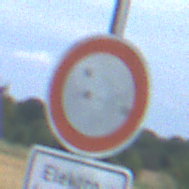
Verkehrszeichen: VerbotFahrzeugeAllerArt
Zusatzzeichen unten: BesondereFahrzeugeUndTransportgueter11
Umgebung: Outdoor, Nature
Tageszeit: MorningAfternoon
Wetter: PartlyCloudy
Licht: Natural
Jahreszeit: NotSpecified
Kontrast: MediumContrast